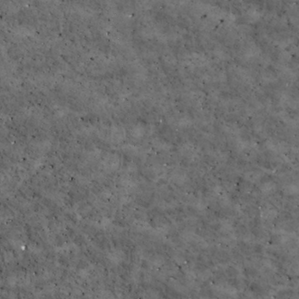
Label: non_frost